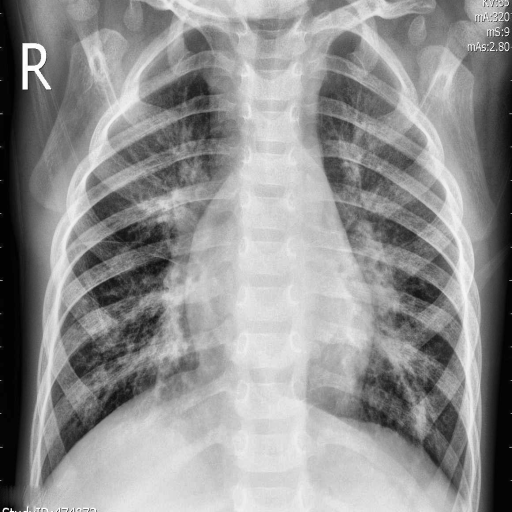
Finding: PNEUMONIA